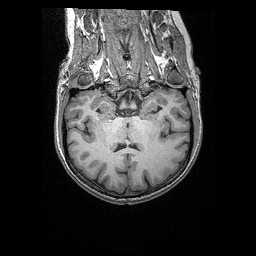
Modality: T1w
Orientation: sagittal
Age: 24
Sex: female
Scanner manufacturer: siemens
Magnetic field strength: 3 T
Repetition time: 2.4 s
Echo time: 0.03 s